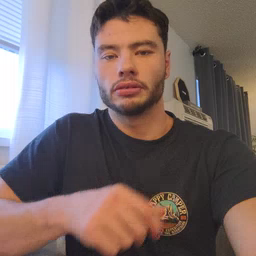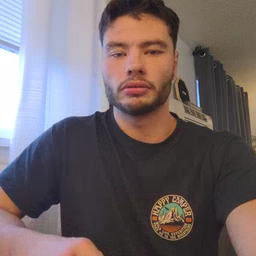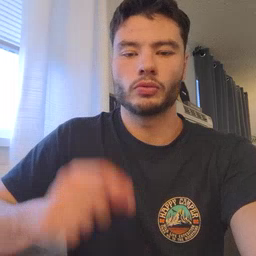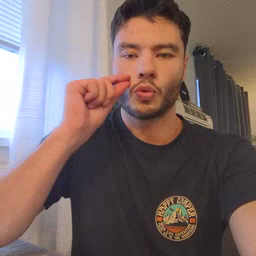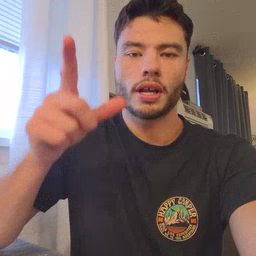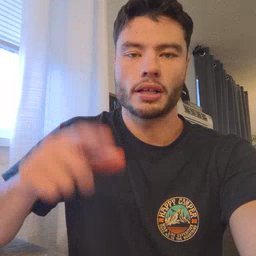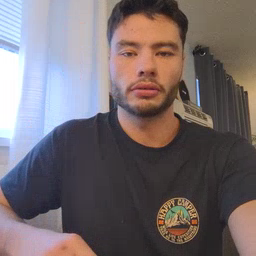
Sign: awake